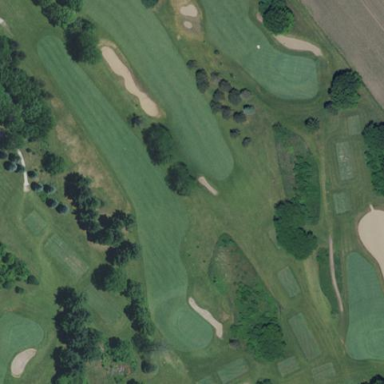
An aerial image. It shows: Grassy area designated as golf fairway.